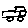
Label: car